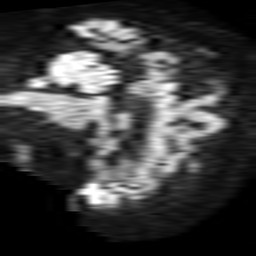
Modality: TRACE
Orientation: sagittal
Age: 75
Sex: male
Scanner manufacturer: philips
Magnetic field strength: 1.5 T
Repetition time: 3.394 s
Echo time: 0.06899 s